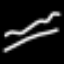
Label: line